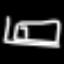
Label: bed